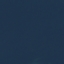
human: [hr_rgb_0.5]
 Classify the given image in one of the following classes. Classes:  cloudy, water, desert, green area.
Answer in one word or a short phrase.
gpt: water